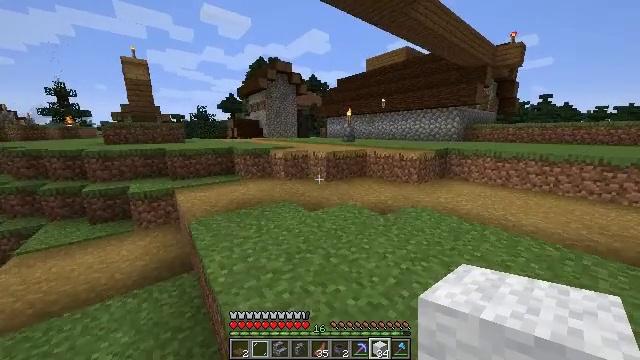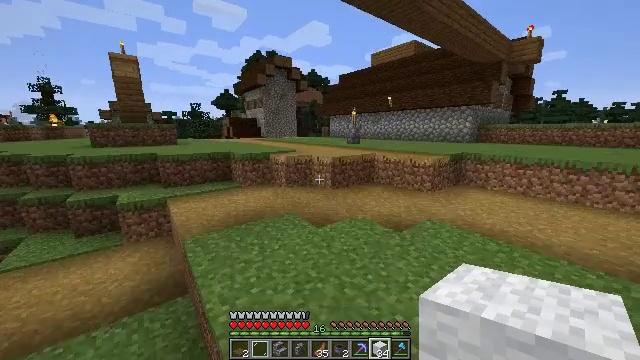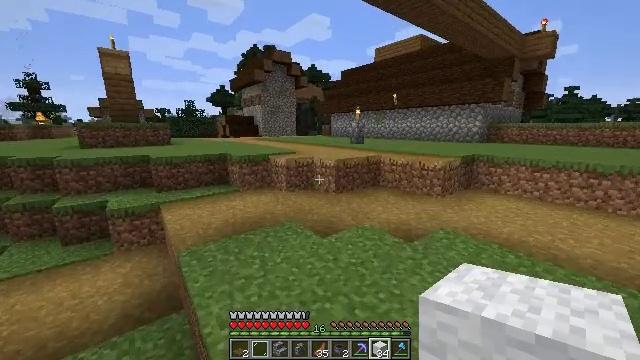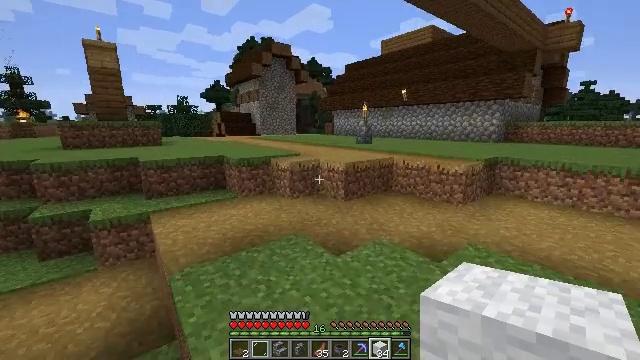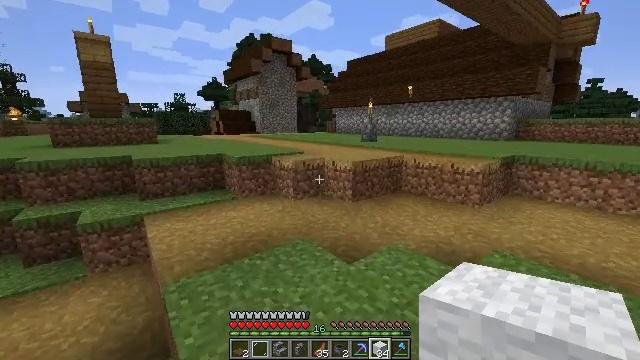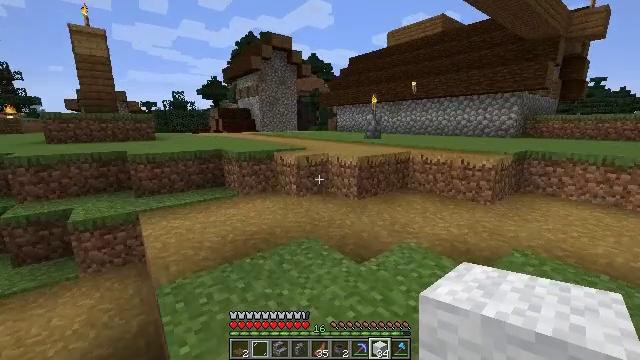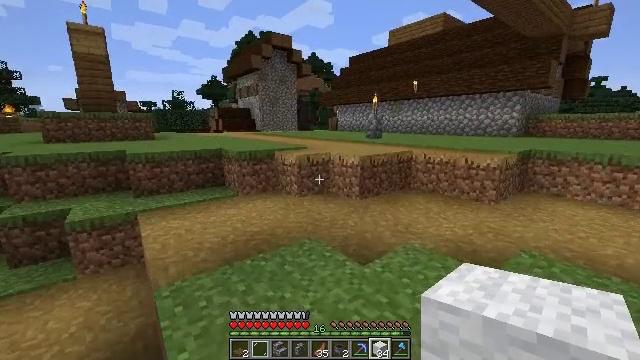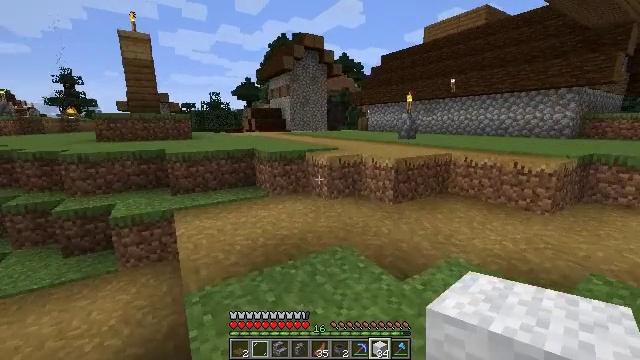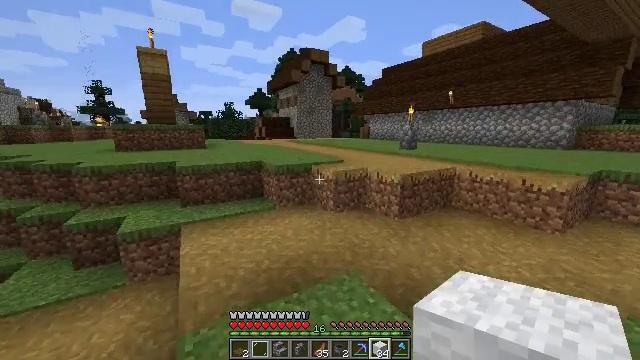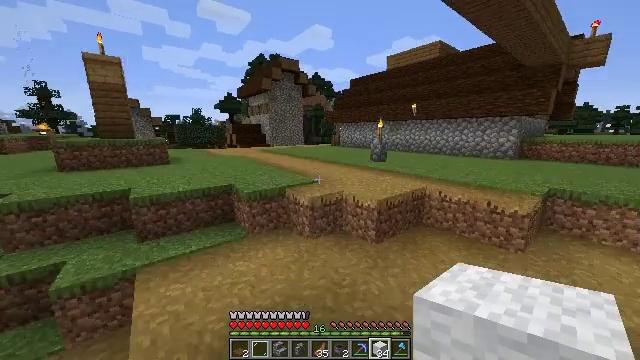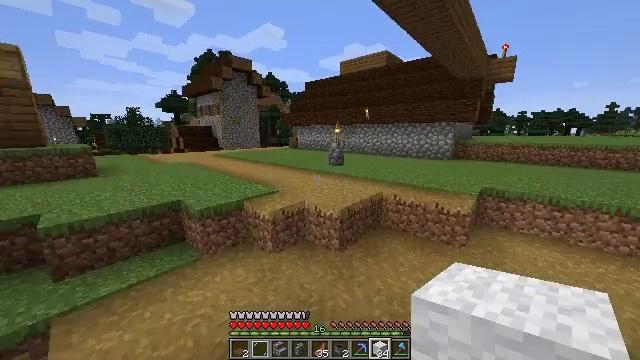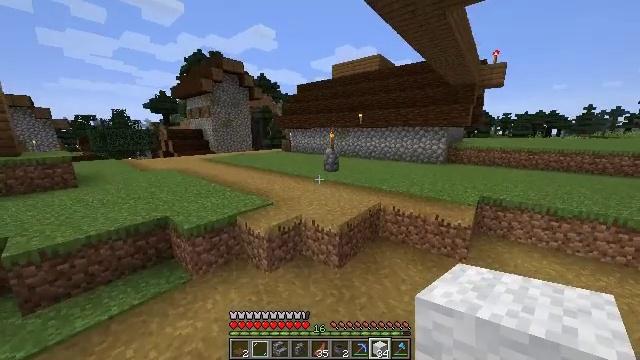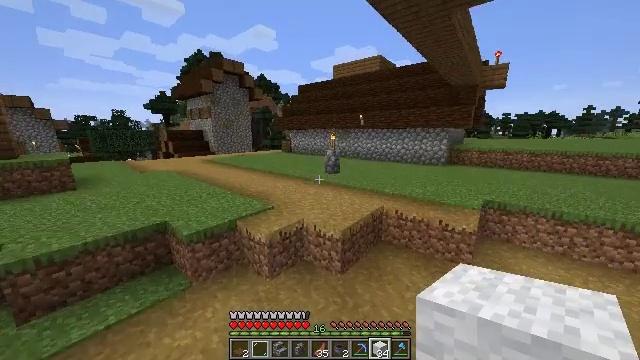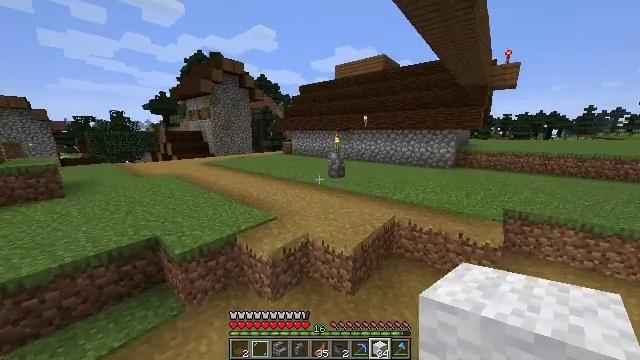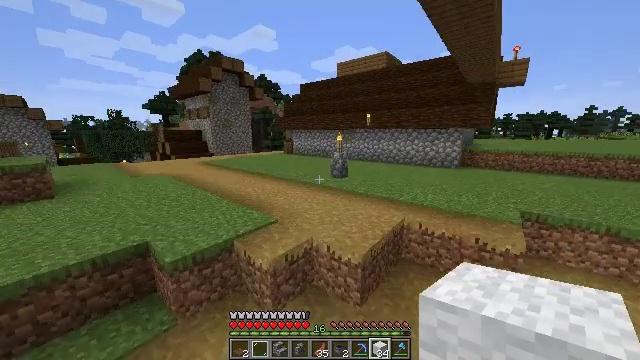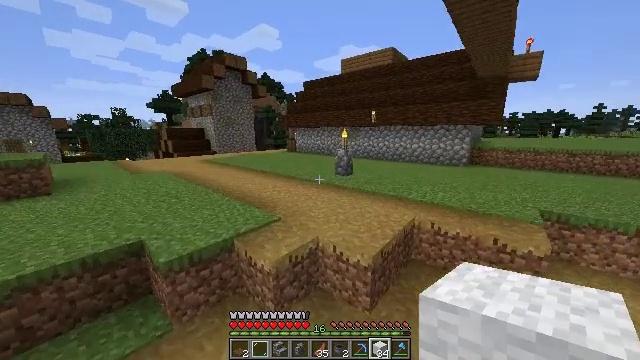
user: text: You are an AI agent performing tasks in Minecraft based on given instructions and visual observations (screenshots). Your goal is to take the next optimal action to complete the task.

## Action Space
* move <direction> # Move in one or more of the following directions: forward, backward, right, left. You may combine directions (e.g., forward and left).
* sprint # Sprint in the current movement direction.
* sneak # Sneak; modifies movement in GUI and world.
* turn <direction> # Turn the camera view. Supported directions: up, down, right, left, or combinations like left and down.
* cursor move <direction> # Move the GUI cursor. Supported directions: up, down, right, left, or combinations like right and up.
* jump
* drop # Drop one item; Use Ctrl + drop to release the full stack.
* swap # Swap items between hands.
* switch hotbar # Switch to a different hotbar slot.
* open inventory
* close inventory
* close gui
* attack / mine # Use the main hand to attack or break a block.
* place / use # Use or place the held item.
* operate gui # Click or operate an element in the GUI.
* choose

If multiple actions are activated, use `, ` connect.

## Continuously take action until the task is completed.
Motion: motion action
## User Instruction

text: Use iron ingots at the crafting table to make a minecart.
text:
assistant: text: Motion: move forward, jump
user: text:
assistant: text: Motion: move forward, jump
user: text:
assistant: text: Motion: move forward, jump
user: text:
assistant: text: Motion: move forward, jump
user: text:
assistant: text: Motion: move forward, jump
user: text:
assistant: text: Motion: move forward, sprint, jump
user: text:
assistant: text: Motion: move forward, sprint, turn left, jump
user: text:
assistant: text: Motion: move forward, sprint, turn left, jump
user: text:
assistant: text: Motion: move forward, turn right, jump
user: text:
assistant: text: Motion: move forward, turn right, jump
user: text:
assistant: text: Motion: move forward, turn right, jump
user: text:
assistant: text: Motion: move forward, jump
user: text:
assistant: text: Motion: move forward, jump
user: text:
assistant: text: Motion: move forward, jump
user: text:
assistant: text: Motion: move forward, jump
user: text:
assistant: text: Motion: move forward, sprint, turn left, jump
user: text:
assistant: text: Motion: move forward, sprint, jump
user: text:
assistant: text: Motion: move forward, sprint, jump
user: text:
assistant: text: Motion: move forward, sprint, jump
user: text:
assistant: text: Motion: move forward, jump
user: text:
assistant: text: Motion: move forward, jump
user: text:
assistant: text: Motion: move forward, jump
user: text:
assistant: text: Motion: move forward, jump
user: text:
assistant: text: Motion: move forward, jump
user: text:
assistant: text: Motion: move forward, jump
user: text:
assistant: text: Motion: move forward, sprint, turn left, jump
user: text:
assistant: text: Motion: move forward, sprint, turn left, jump
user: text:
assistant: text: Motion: move forward, sprint, jump
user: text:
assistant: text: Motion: move forward, sprint, jump
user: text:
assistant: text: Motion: move forward, jump